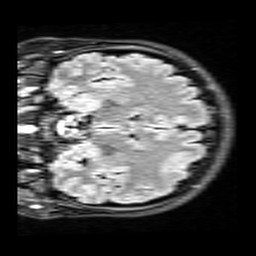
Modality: FLAIR
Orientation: coronal
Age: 27
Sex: female
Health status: healthy
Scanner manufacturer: siemens
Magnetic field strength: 3 T
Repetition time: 9 s
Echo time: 0.088 s